Question: I am having trouble with the question you see on the included image. With the very little knowledge I have in Python I am struggling to even find out where to begin with this problem. In particular, how do I make the function according to that formula? The user must be able to enter values for x_i and x_(i-1). All answers will be much appreciated. I don't expect full answer, just some idea of how I can begin this...

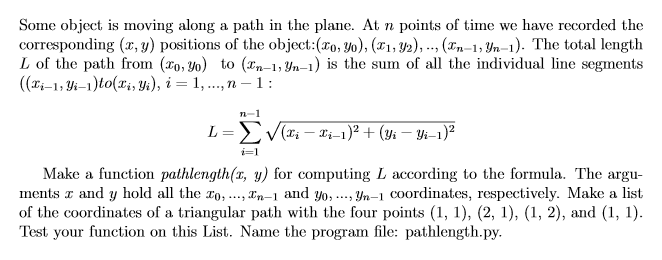
Answer: Let's break this down. First, how does one create the function 'pathlength'? Like this:
'''
def pathlength(x, y):
return 42 # The length is 42 miles
'''
As you can see, it accepts the 'x,y' parameters specified in the problem. Rather than compute an answer, it returns a made-up answer. More on how to find the answer in a minute.
The way a user might invoke this function is like so:
'''
length = pathlength([0, 7, 9, 5, 2, 0], [0, 1, 3, 2, 2, 0])
'''
As you can see, I've passed a list of 'x' values and a list of 'y' values.
Now that we know how to declare the function, and how to invoke the function, all that is left is the math. The problem says that we need to sum the terms of a series. Our first step is to create those terms in a convenient manner. The series runs from '1' to 'n-1' (that is, the summation has one fewer steps than our data has.
To represent the values, we can use slice notation:
'''
x[1:] # The X(i) values from 1 to n-1
x[:-1] # The X(i-1) values from 1-1 to n-1-1
'''
and similarly for 'y'.
It would be convenient to have the two X values and the two Y values related somehow. This is a job for 'zip':
'''
zip(x[1:], x[:-1], y[1:], y[:-1])
'''
'zip' produces a list of tuples, each tuple is the variables related to a particular value of 'i'.
Now to consider each value of 'i' in turn:
'''
for xi, xi1, yi, yi1 in zip(x[1:], x[:-1], y[1:], y[:-1]):
pass
'''
This loop iterates over all of the entries, but does no actual math.
Now we need to use the Pythagorean formula to determine the two-d distances.
'''
total_distance = 0
for xi, xi1, yi, yi1 in zip(x[1:], x[:-1], y[1:], y[:-1]):
leg_distance = ((xi-xi1)**2+(yi-yi1)**2)**.5
total_distance = total_distance + leg_distance
'''
Finally, we need to communicate that value to our caller:
'''
def pathlength(x, y):
total_distance = 0
for xi, xi1, yi, yi1 in zip(x[1:], x[:-1], y[1:], y[:-1]):
leg_distance = ((xi-xi1)**2+(yi-yi1)**2)**.5
total_distance = total_distance + leg_distance
return total_distance
'''
Hmm. There is another way to do this. Many loop constructs can be replaced by
list comprehensions, as this can. Try googling 'python list comprehension' and 'python generators' to determine
what does:
'''
def pathlength(x,y):
return sum(
((xi-xi1)**2+(yi-yi1)**2)**.5
for (xi, xi1, yi, yi1) in zip(x[1:], x[:-1], y[1:], y[:-1]))
'''